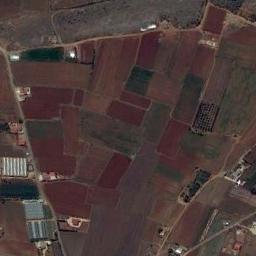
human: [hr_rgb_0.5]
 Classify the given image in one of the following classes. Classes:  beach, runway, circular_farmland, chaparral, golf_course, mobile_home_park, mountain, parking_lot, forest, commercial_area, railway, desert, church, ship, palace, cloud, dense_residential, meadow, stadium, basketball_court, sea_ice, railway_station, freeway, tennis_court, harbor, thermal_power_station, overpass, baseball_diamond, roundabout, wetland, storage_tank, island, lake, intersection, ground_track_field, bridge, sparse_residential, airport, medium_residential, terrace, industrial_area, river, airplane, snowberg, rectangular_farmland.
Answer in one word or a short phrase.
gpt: rectangular_farmland